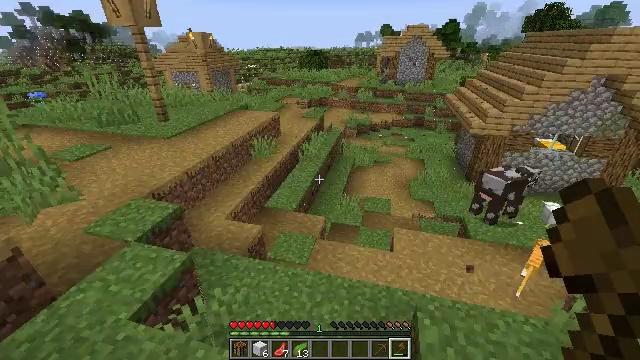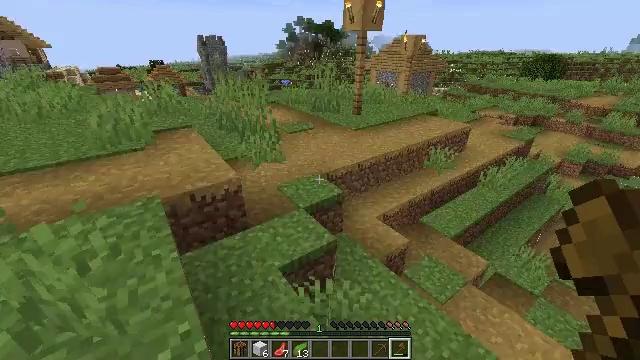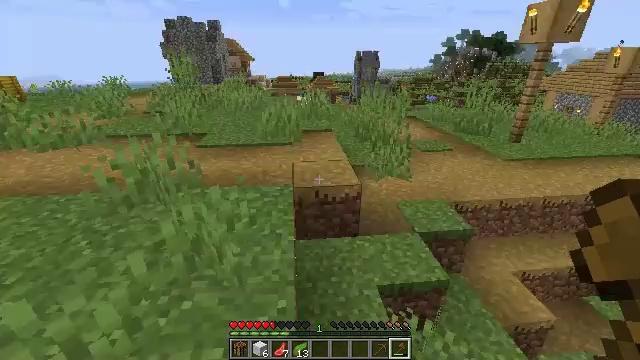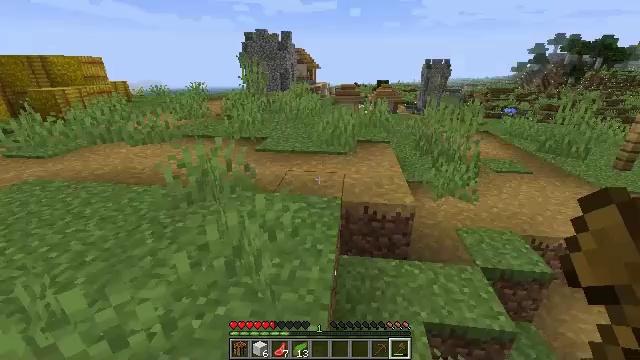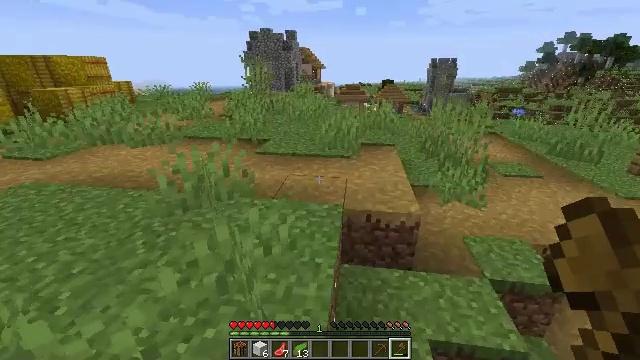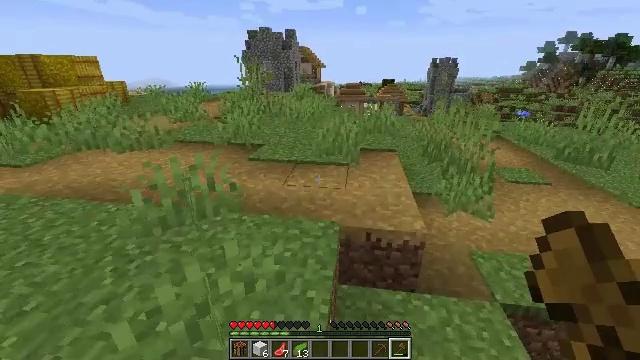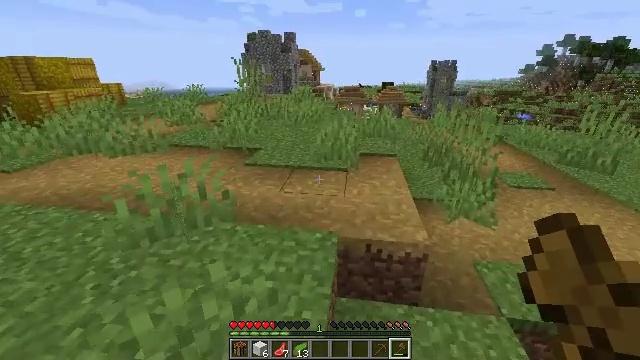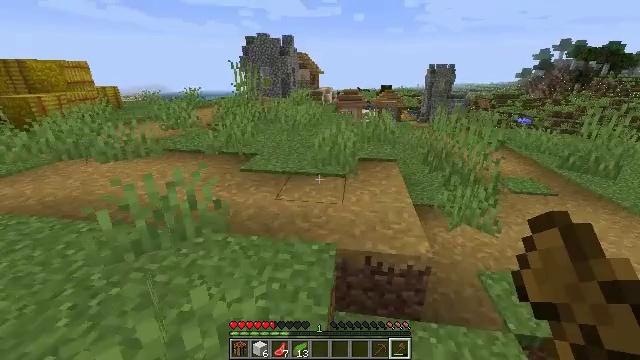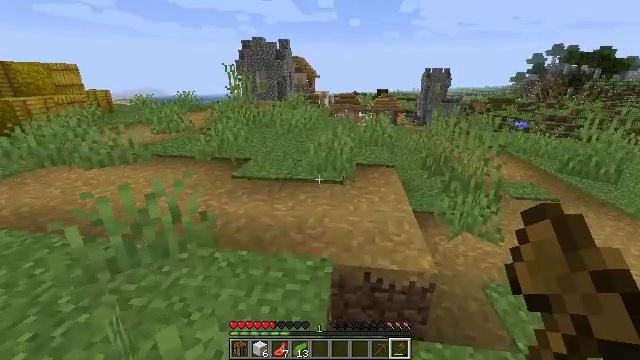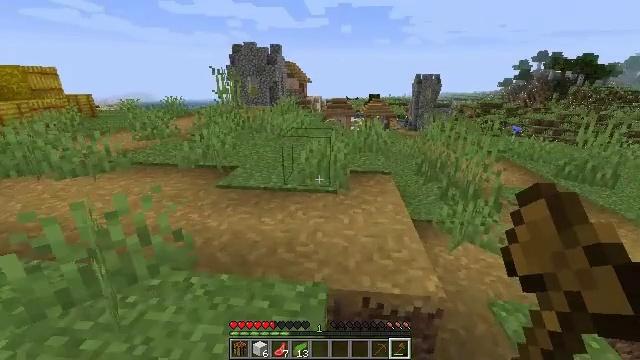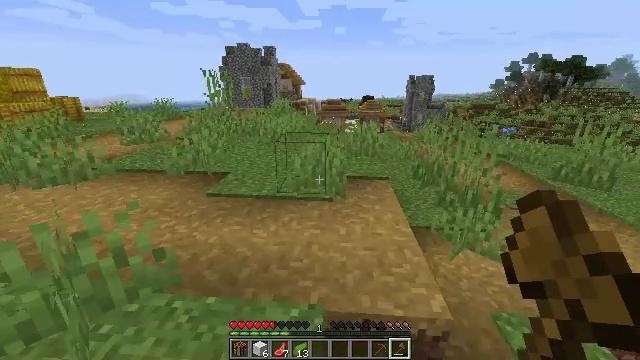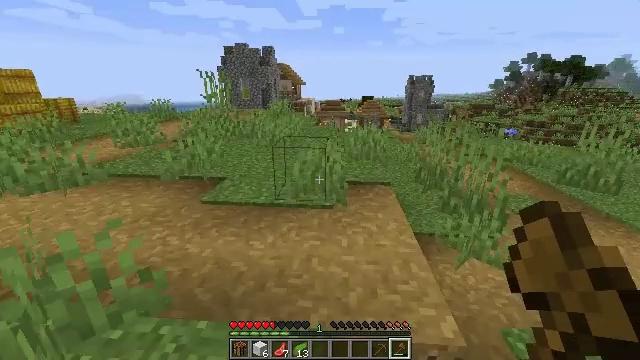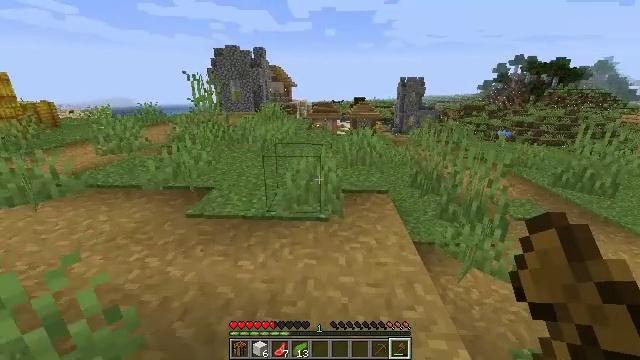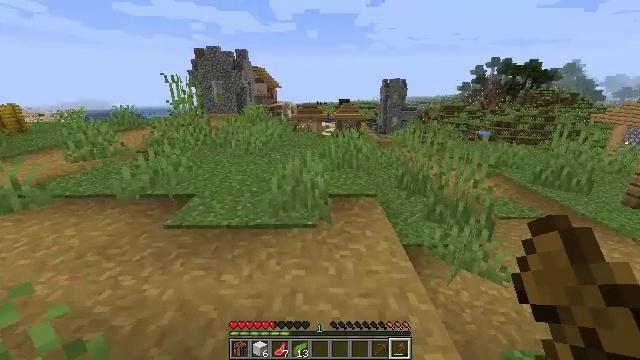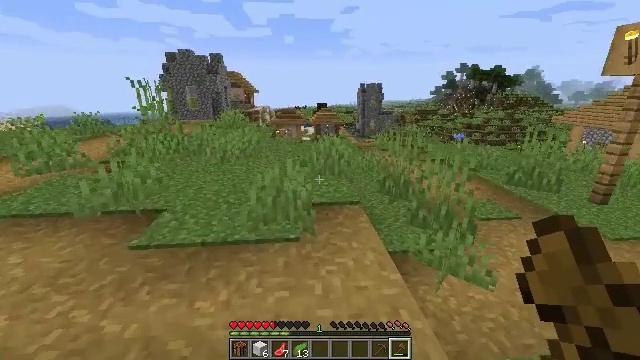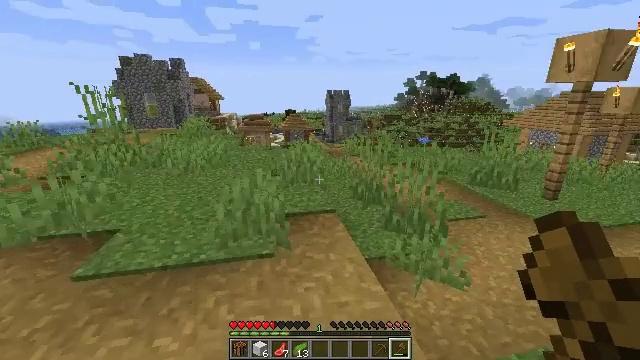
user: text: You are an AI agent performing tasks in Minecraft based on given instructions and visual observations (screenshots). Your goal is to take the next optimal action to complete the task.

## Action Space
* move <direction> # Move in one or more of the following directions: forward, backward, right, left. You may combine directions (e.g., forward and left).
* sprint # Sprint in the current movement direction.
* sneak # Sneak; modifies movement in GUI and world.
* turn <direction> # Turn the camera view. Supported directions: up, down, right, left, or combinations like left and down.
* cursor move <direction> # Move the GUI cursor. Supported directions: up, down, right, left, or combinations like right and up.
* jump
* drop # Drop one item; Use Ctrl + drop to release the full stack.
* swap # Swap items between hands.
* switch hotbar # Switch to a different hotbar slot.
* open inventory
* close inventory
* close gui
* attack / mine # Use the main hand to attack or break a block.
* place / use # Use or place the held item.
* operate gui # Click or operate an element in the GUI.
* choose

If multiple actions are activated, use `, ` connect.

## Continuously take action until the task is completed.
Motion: motion action
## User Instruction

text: Harvest carrots from the farmland.
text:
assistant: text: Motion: move forward, turn left
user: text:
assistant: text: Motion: move forward, turn left and up
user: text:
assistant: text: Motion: move forward, turn left and up
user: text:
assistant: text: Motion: move forward, turn left
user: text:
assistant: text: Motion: move forward, sprint
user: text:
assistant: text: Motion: move forward, sprint
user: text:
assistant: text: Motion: move forward, sprint
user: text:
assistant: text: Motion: move forward, sprint
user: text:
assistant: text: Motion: move forward, sprint, turn right
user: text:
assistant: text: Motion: move forward, turn right
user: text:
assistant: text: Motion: move forward
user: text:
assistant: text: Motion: move forward, sprint, turn right
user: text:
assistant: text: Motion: move forward, sprint, turn right
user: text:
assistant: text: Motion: move forward, sprint, turn right
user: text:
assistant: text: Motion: move forward, sprint, turn right and up
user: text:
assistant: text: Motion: move forward, turn right
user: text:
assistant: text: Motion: move forward, turn right
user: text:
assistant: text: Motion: move forward, turn right
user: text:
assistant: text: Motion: move forward, turn right
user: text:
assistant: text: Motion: move forward, sprint, turn right
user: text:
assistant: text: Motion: move forward, sprint
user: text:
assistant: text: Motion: move forward, sprint
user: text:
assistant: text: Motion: move forward, sprint
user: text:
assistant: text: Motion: move forward
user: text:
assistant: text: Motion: move forward
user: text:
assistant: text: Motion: move forward, sprint
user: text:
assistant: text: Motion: move forward, sprint, turn right
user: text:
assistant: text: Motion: move forward, sprint, turn right
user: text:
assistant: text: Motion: move forward, sprint, turn right
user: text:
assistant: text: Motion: move forward, turn right